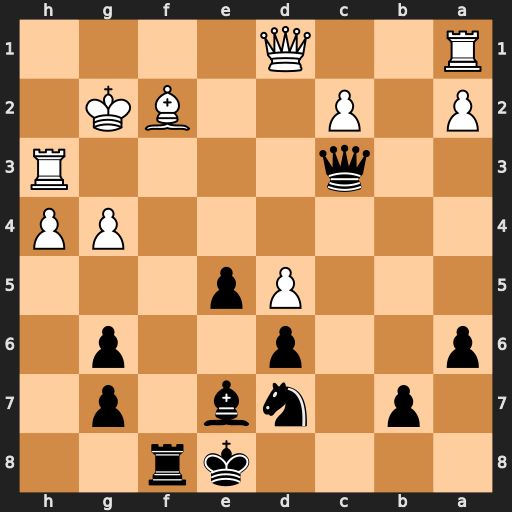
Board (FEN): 4kr2/1p1nb1p1/p2p2p1/3Pp3/6PP/2q4R/P1P2BK1/R2Q4
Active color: b
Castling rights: -
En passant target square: -
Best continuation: Rxf2+ Kxf2 Qxh3